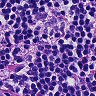
Metastatic tissue present: no